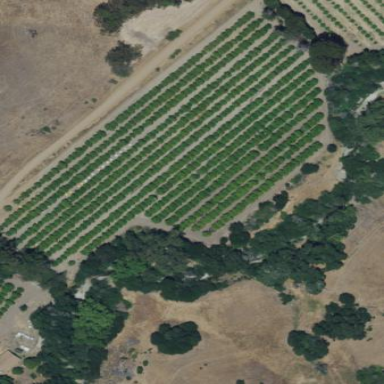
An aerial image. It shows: Orchard.